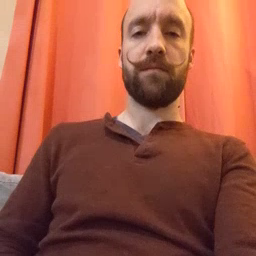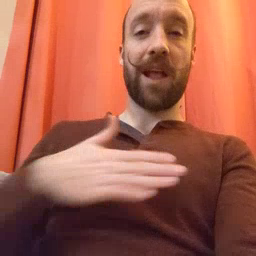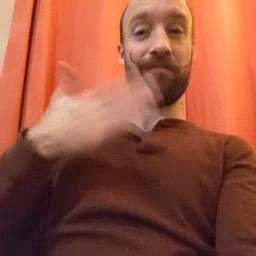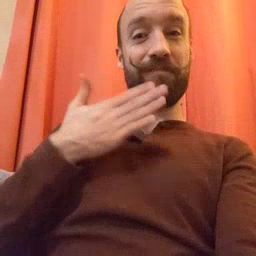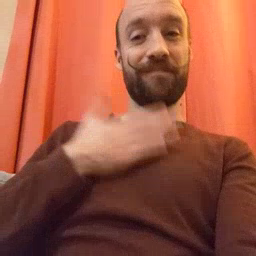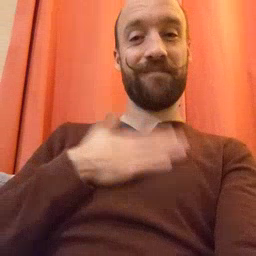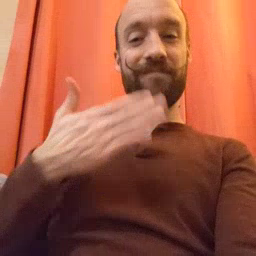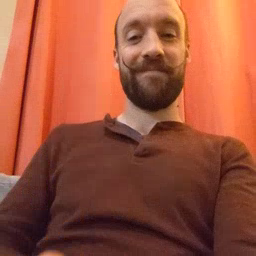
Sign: happy